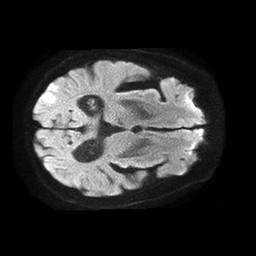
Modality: TRACE
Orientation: axial
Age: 76
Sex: female
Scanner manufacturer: philips
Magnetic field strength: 1.5 T
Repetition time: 4.6 s
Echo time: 0.08517 s